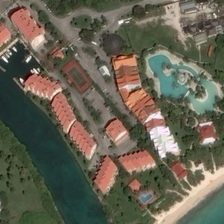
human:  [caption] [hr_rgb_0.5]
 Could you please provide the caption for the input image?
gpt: next to the river is a resort .

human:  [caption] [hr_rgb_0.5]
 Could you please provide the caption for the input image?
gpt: a lake was built in the middle of the resort .

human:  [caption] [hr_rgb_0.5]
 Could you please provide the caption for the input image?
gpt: next to the river is a resort .

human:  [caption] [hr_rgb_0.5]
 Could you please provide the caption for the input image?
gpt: a lake was built in the middle of the resort .

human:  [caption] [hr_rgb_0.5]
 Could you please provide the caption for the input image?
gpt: next to the river is a resort .